Question: Im using Bootstrap and AngularJS with .Net Web API for my backend services. Im still a bit new to AngularJS. When considering the different sections of the layout, my app directive is currently at the container level named "Bottom". However, my individual views will be in the area named "main-content" (these are div boundaries).
The layout also contains an area named "sidebar" which will only be used on page, the rest of my pages will expand "content-wrapper" from 10 to the full 12 column width of the page.
So Im trying to decide on how to use either use one layout (in terms of our MVC _layout.cshtml typically used for the template) for both types of pages, or use two separate layouts. The latter seems "cleaner", since trying to use a single layout for all scenarios seems more trouble. I think Ive used separate master pages with ASP.Net web forms in the past in these cases. Same idea here? I think this would make things cleaner also with regards to setting up the AngularJS code, as I can separate the two page types with different modules with their own controllers. Does this seem like a good approach, considering not just the mvc layout, but any impact on Angular/Javascript code?

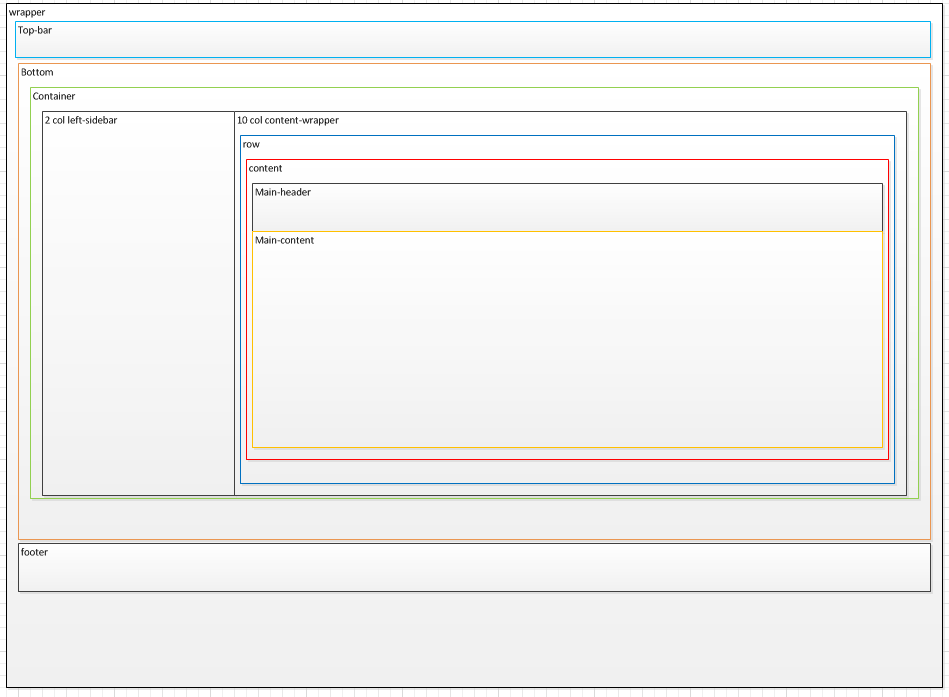
Answer: Use one layout CSHTML page.
It's hard to give a confident recommendation without having a deeper knowledge of your application. Ultimately, it's your decision to make based on the information you have.
That being said, if indeed that sidebar is only used on one page, it should be considered part of that page. With that in mind, 'Container' in the image you attached would serve as the host element for the router's 'view' directive and the page with the sidebar will have that sidebar in its template.
If, however, the sidebar may appear on other pages in the future, I would simply hide it based on the current page with the 'view' directive on the 'content-wrapper' in your example. I have a similar situation in an app I'm working in which the sidebar behaves as a sort of internal navigation. If the current page does not have any sensible links to put in that sidebar, we hide it. Something like that may work for you in this case.
In either case, I would recommend against using multiple CSHTML layout pages because of the potential strangeness in the user's experience with some pages using a nice, AJAX-driven navigation and others using an old-school, "white-flash" kind of navigation.